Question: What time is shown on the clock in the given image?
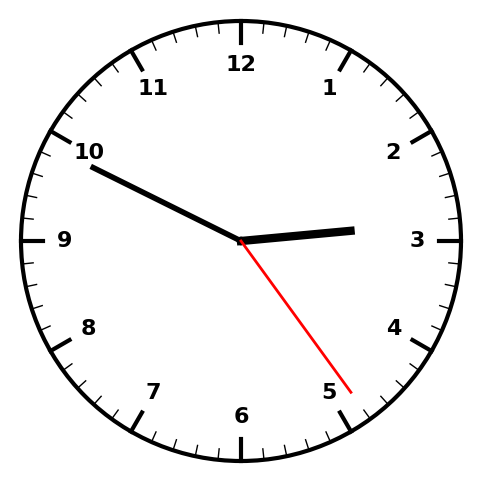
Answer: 02:49:24